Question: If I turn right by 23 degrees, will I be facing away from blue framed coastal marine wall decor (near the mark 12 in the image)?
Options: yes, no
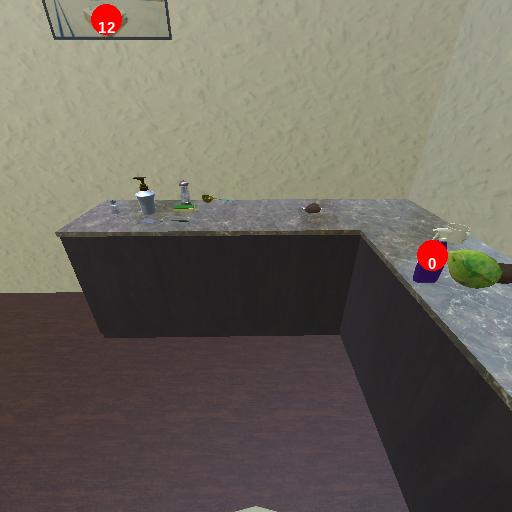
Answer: yes